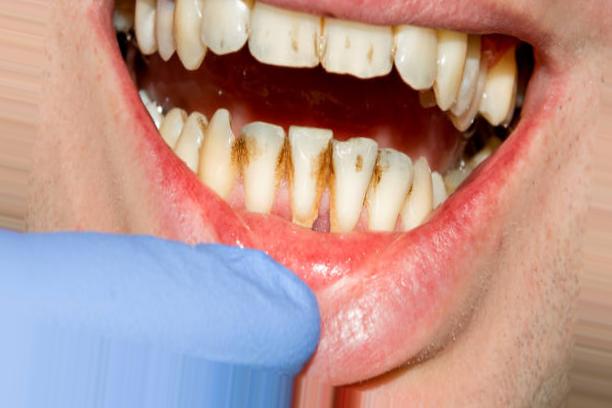
Condition: Caries